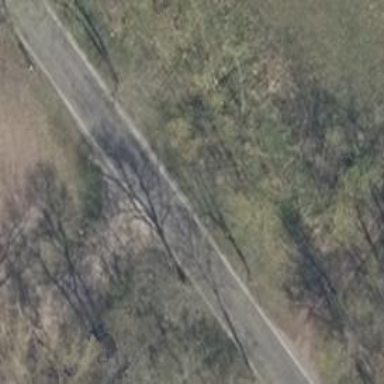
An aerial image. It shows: Secondary road with asphalt surface.